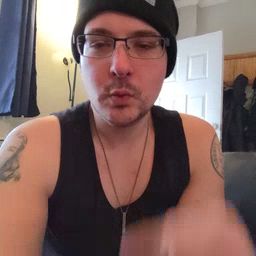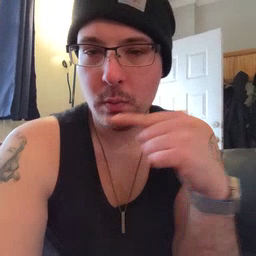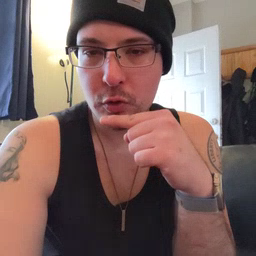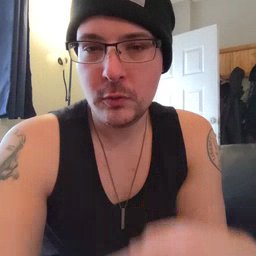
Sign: toothbrush